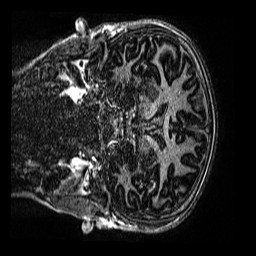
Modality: MP2RAGE
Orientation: coronal
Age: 12
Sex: male
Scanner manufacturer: siemens
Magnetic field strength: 3 T
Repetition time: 4 s
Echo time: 0.00299 s